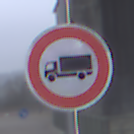
Verkehrszeichen: VerbotFuerKraftfahrzeugeUeberDreiKommaFuenfTonnen
Umgebung: Outdoor, Suburban
Tageszeit: MorningAfternoon
Wetter: Overcast
Licht: Natural
Jahreszeit: NotSpecified
Kontrast: LowContrast